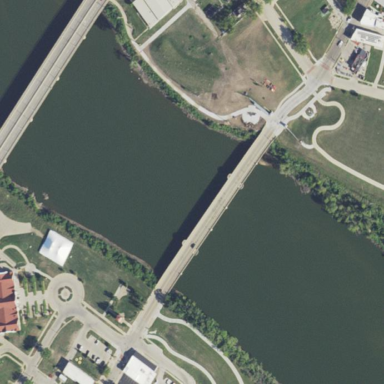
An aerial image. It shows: Man-made bridge.